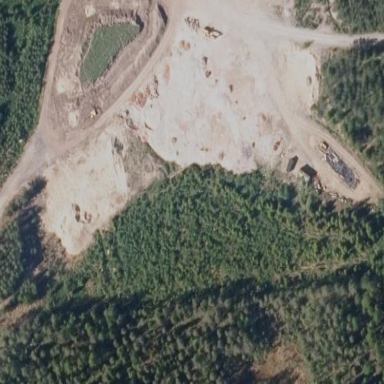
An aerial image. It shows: Quarry area where gravel is extracted.